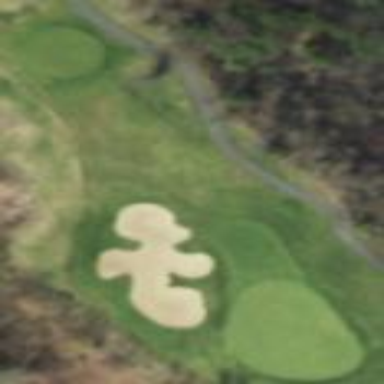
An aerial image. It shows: Golf fairway surrounded by grass.